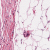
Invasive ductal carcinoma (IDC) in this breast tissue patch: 0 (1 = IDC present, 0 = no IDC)